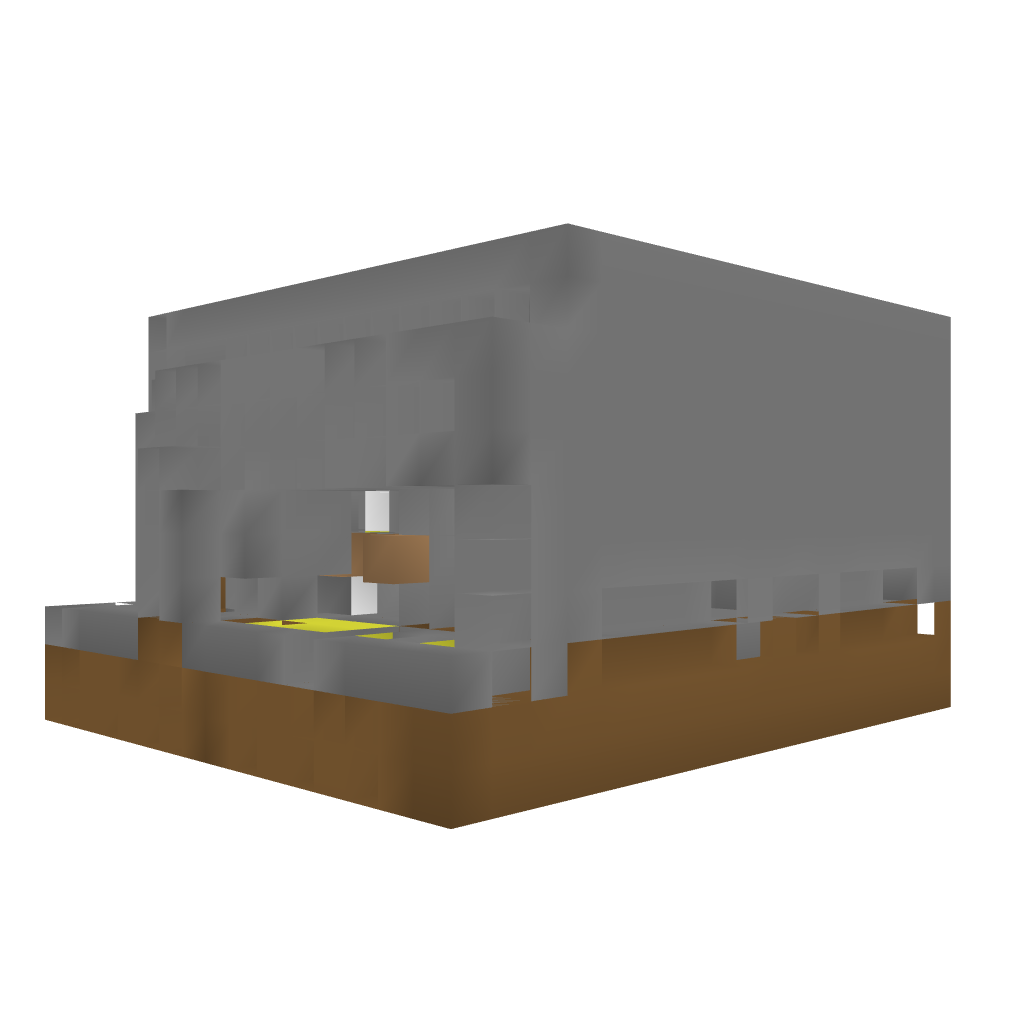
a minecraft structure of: luck tester/slot machine bad low quality